Question: Why excel decided to round DATES?!how to turn off this weird rounding? .
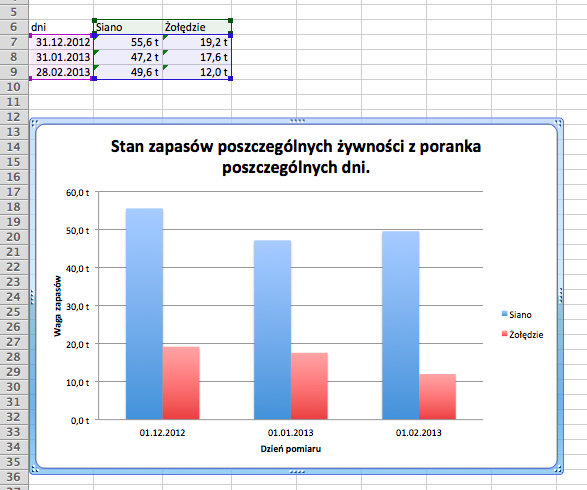
Answer: Right-click on the x-axis, select Format Axis, and either:
- change Base Unit to , or- change Axis Type to